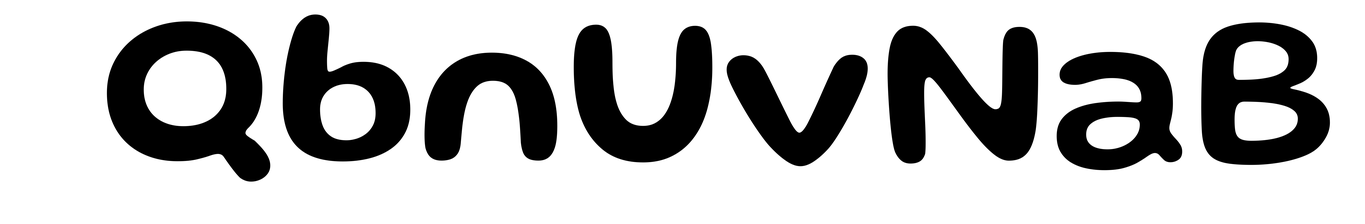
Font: Gluten_Medium